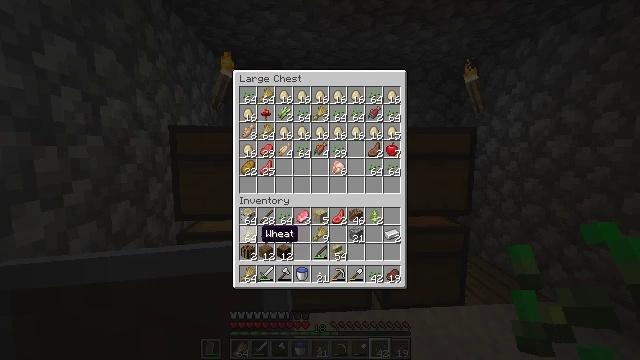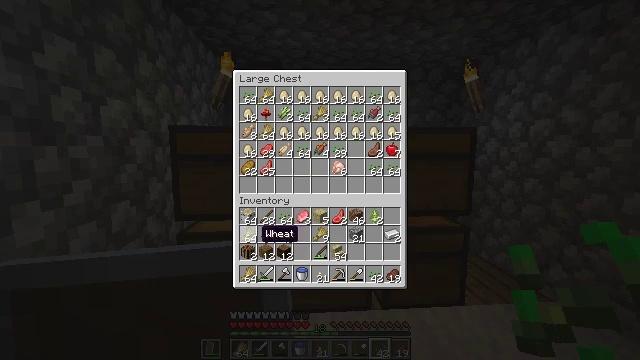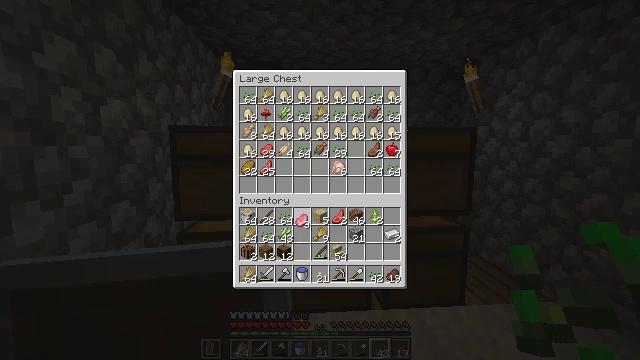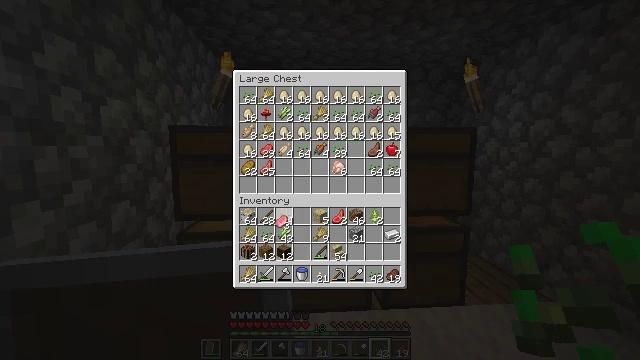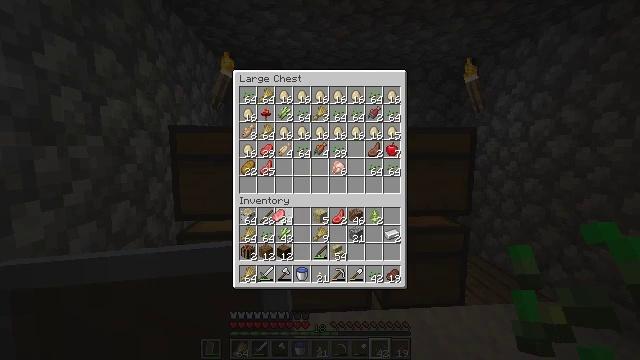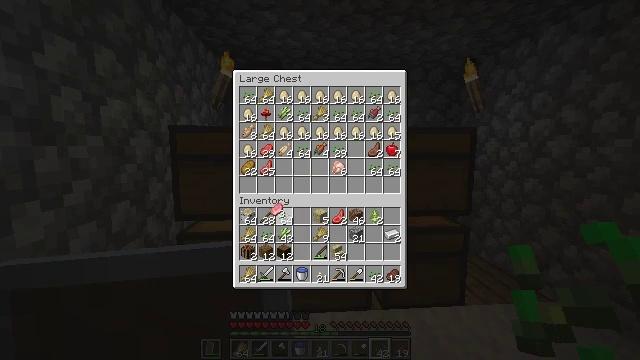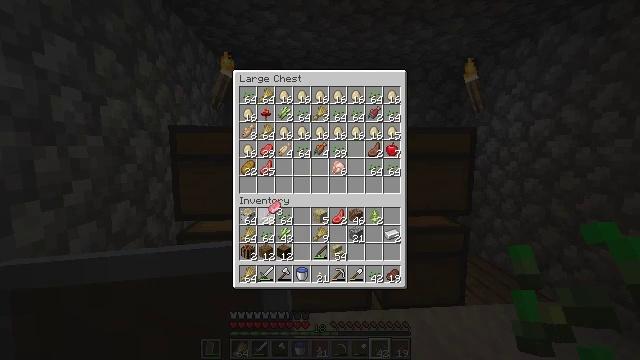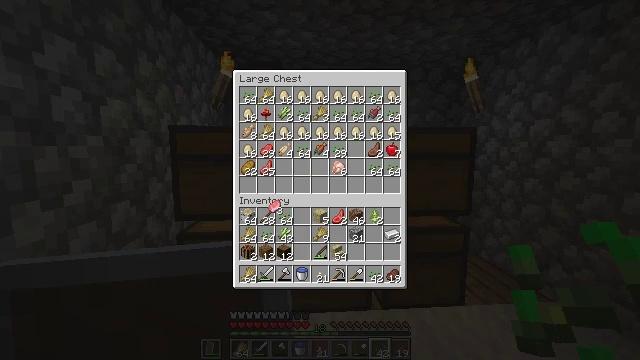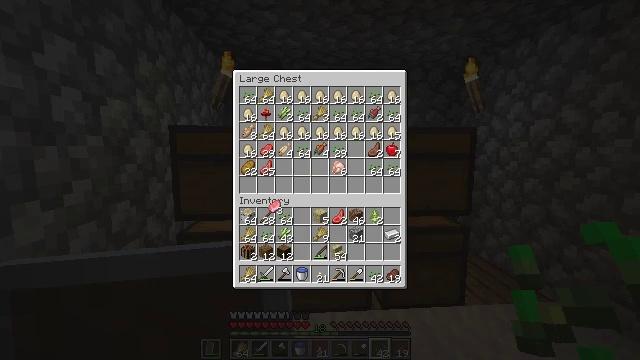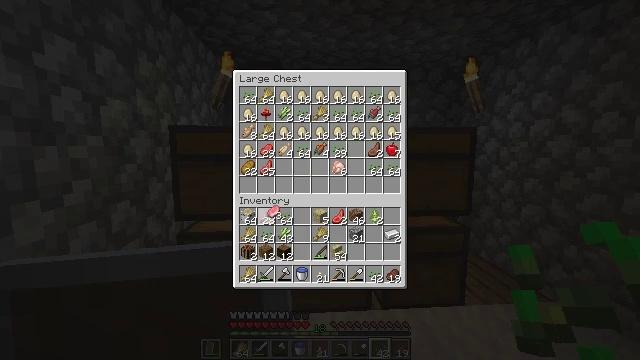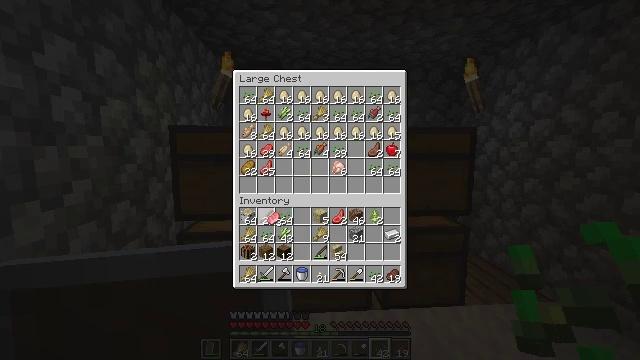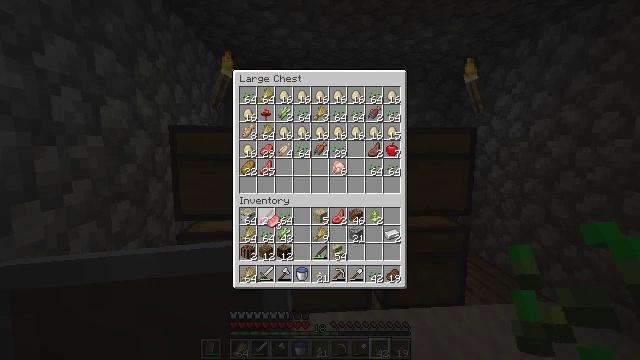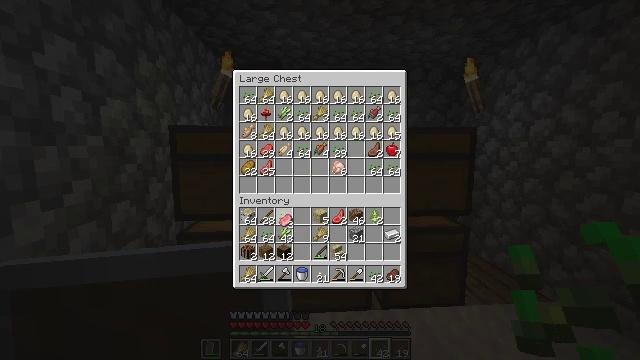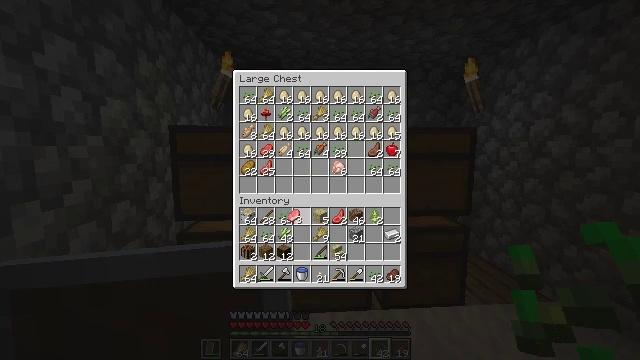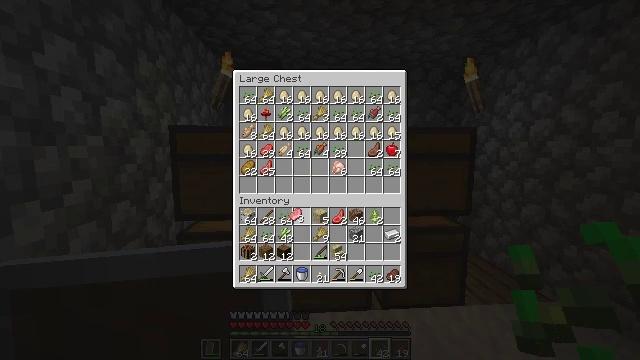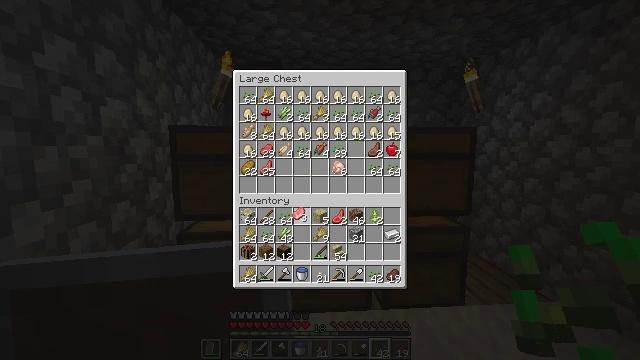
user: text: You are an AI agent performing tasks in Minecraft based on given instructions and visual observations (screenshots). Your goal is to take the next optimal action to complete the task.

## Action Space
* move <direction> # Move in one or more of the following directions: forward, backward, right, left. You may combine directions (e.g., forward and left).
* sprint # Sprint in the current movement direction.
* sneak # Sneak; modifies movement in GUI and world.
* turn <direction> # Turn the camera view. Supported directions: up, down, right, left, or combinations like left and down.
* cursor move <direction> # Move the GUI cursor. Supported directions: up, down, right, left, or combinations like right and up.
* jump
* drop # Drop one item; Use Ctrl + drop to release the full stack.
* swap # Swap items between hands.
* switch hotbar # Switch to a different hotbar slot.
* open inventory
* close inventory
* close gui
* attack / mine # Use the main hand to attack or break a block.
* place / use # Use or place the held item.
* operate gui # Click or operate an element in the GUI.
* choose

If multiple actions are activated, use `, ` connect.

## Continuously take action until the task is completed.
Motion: motion action
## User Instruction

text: Reclaim the oak fence gate by mining.
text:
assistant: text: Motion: sneak, open gui
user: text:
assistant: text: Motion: sneak, cursor move right and up, operate gui
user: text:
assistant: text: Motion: cursor move left
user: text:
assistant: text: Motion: no_op
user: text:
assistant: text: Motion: no_op
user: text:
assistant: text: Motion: no_op
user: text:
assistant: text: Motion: no_op
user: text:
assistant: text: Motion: no_op
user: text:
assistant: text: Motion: no_op
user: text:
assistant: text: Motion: cursor move down
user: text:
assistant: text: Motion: no_op
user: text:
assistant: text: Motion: cursor move right
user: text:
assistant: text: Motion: cursor move right
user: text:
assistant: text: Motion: no_op
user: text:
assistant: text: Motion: no_op
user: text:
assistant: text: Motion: no_op
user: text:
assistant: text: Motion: no_op
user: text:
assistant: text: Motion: operate gui
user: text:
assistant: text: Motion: operate gui
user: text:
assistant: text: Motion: operate gui
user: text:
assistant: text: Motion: no_op
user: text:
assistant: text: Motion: no_op
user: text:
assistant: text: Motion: no_op
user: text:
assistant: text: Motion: no_op
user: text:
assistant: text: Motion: no_op
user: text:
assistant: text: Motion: no_op
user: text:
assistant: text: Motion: sneak
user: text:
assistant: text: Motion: sneak
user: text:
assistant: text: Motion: sneak
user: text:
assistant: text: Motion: sneak